Question: Is there a way to have an elliptic curved border on an HTML element?
It should look like this:

The grey area is my general header, the black area my content on each view.
It get's set up like this:
my '_Layout.cshtml' looks like this:
'''
<body>
<div data-role="page" data-theme="a">
<div data-role="header">
@Html.Partial("_LoginPartial")
</div>
<div data-role="content">
@RenderBody()
</div>
</div>
@Scripts.Render("~/bundles/jquery", "~/bundles/jquerymobile")
@RenderSection("scripts", required: false)
</body>
'''
The essential Part is the '_LoginPartial.cshtml', which is the grey area.
Now I want this element to look like in my picture.
Please let me know, if you require further information.
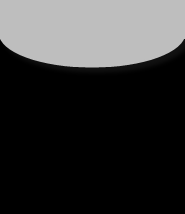
Answer: Looking for something like this: ?
: <URL>
:
'''
<div class="container"> <!-- your data-role="page" -->
<div class="top"></div> <!-- your data-role="header" -->
<div class="content"></div> <!-- your data-role="content" -->
</div>
'''
:
'''
.container {
width: 300px; height: 300px;
background-color: #000;
}
.top {
height: 100px;
background-color: #ccc;
border-radius: 0 0 45% 45%;
}
'''
As with other <URL>, 'border-radius' too is: 'top right bottom left;'